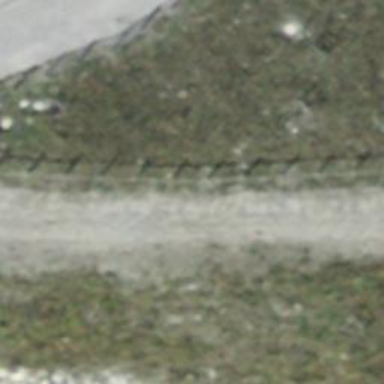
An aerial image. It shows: Abandoned railway track used as Nordic skiing trail. The trail has one track and is groomed for classic and skating styles.